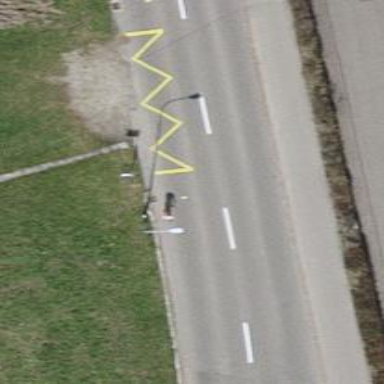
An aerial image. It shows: Bus stop with platform for public transport.